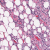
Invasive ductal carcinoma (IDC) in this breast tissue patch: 1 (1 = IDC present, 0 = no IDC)